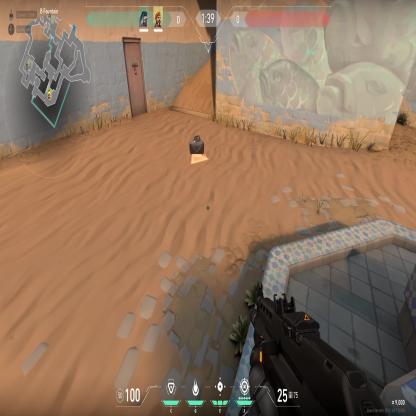
Label: dropped spike